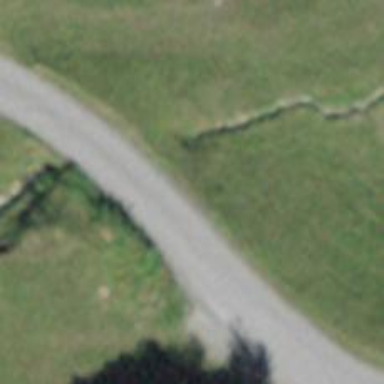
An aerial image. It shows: Culvert tunnel.